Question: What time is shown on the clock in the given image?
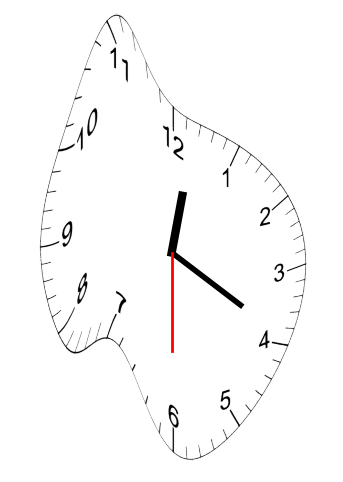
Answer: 12:19:30